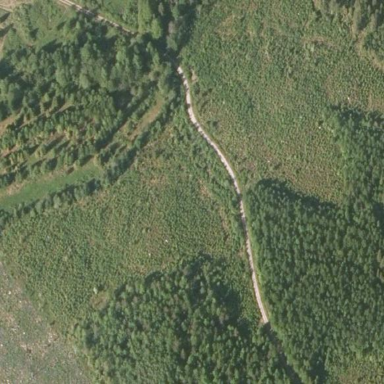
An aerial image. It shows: Clearcut man-made area surrounded by scrub vegetation.